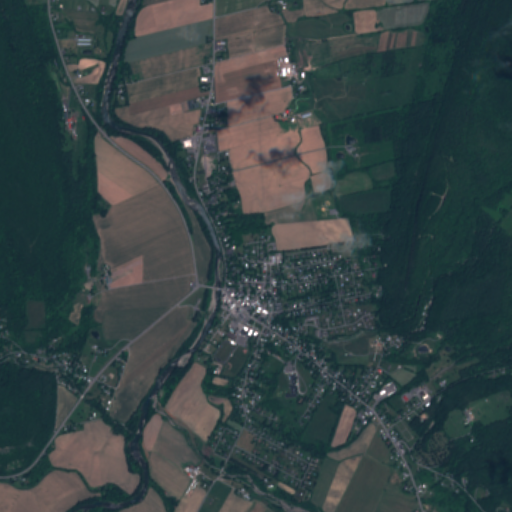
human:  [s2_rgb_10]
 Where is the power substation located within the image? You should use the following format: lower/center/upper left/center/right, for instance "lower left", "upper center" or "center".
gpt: The power substation is located in the center of the image.
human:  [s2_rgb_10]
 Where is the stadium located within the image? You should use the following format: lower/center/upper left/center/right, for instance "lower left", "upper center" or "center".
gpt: The stadium is located in the lower center of the image.
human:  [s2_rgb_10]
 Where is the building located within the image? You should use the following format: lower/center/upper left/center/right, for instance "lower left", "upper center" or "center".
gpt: The building is located in the lower center of the image.
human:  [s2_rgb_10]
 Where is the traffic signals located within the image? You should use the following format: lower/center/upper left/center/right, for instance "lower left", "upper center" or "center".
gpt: The traffic signals is located in the center of the image.
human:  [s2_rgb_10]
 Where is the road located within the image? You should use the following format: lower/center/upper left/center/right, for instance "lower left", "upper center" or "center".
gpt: There is no road in the image.